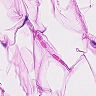
Metastatic tissue present: no